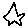
Label: star